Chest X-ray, AP view. Patient: 52 years old, sex M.
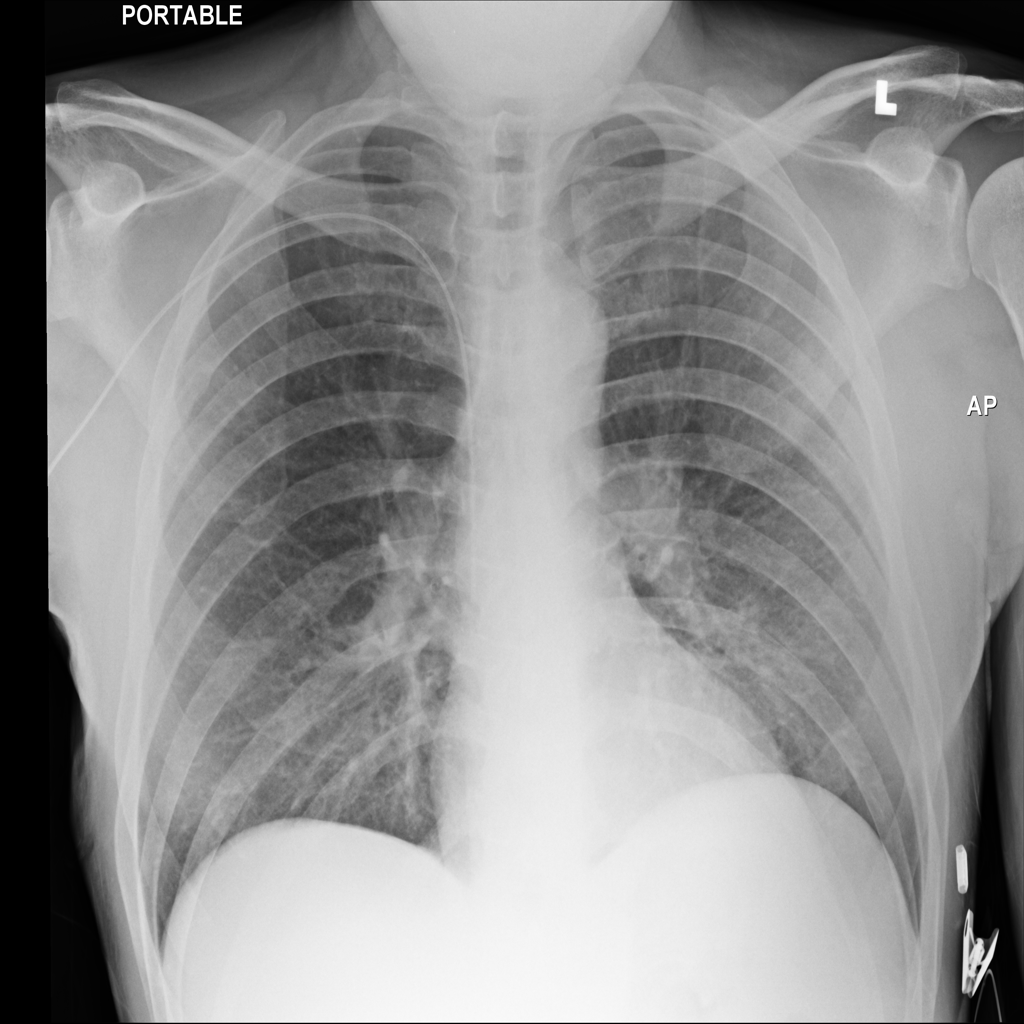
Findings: No Finding